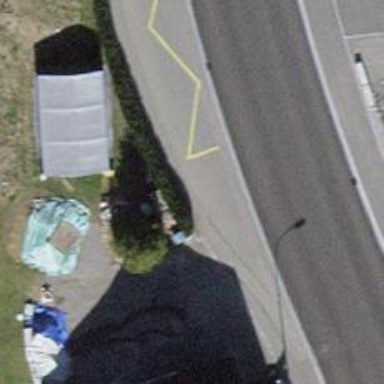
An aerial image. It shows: Asphalt sidewalk.